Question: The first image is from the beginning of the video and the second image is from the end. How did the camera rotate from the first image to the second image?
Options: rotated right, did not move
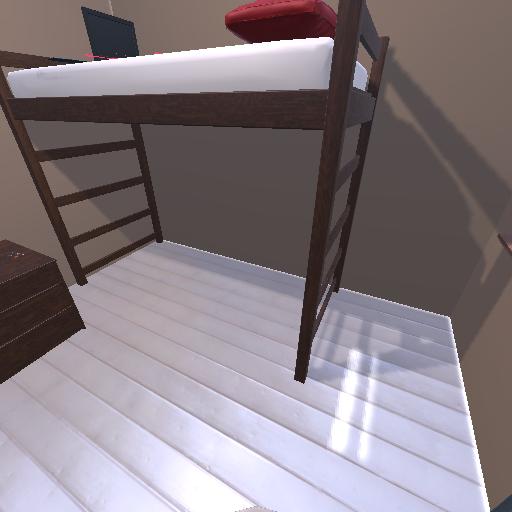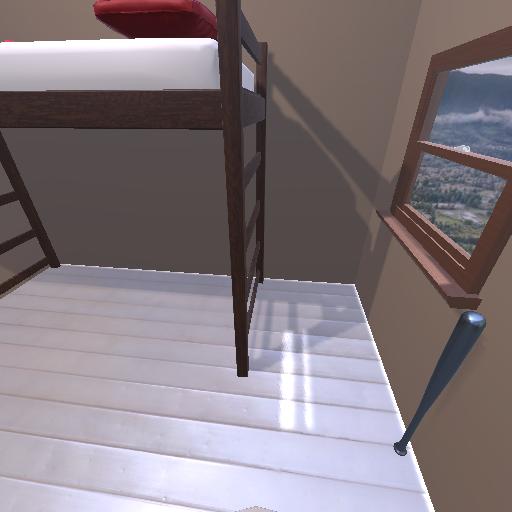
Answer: rotated right